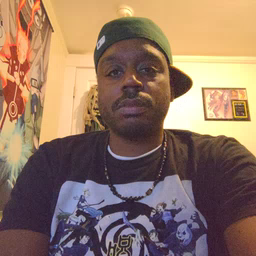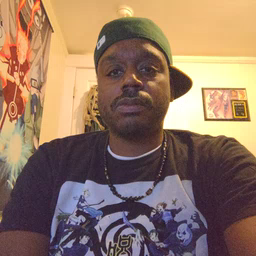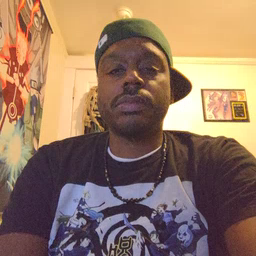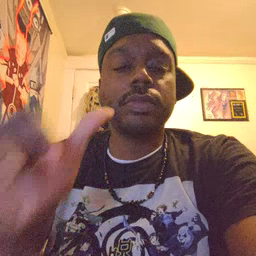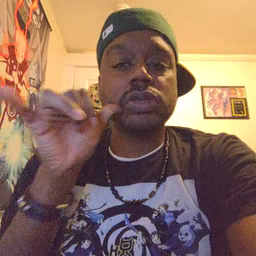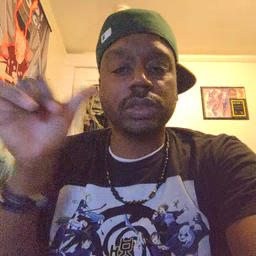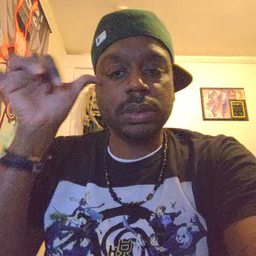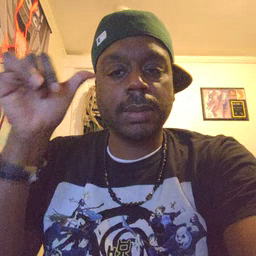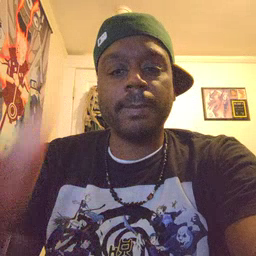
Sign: yesterday